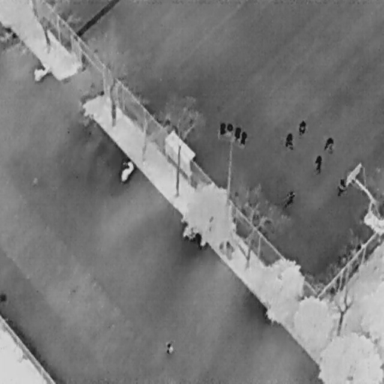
There are seven People in the infrared image.